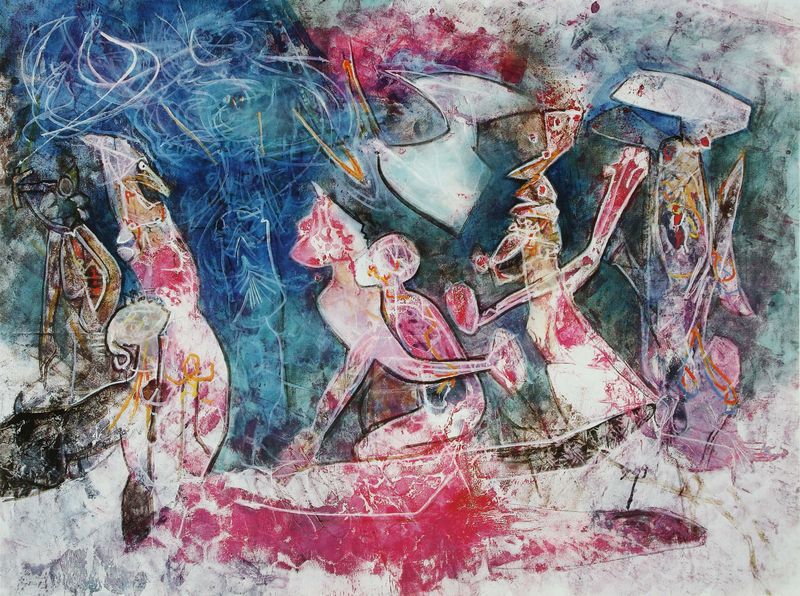
Titel: Sans titre
Künstler: Roberto Matta
Standort: Paris
Institution: Privatsammlung
Schlagwörter: blau, gemälde, himmel, körper, mann, vogel, wasser, frauen, grün, menschen, ocker, see, bewegung, braun, bunt, frau, köpfe, männer, orange, schwarz, weiss, zeichnung, eis, hund, rot, tier, wolke, tanz, jung, rauch, figur, personen, rosa, boot, helldunkel, farbig, liebe, umarmung, umrisse, schnabel, bogen, moderne, abstrakt, flächen, modern, dunst, farbe, formen, lila, violett, linien, figuren, luft, warten, striche, abstraktion, umriss, punkte, pink, futuristisch, linie, kälte, farbflächen, form, brille, strich, gespenst, gestalten, kontraste, verwischt, verschlungen, symbolik, jenseits, grell, sorge, gegenstände, knäuel, klee, styx, gespinst, jammer, fahern, liniengespinst, liniengewirr, moderne malerei, substanz, totenschiff, ueberfahrt, urisslinie